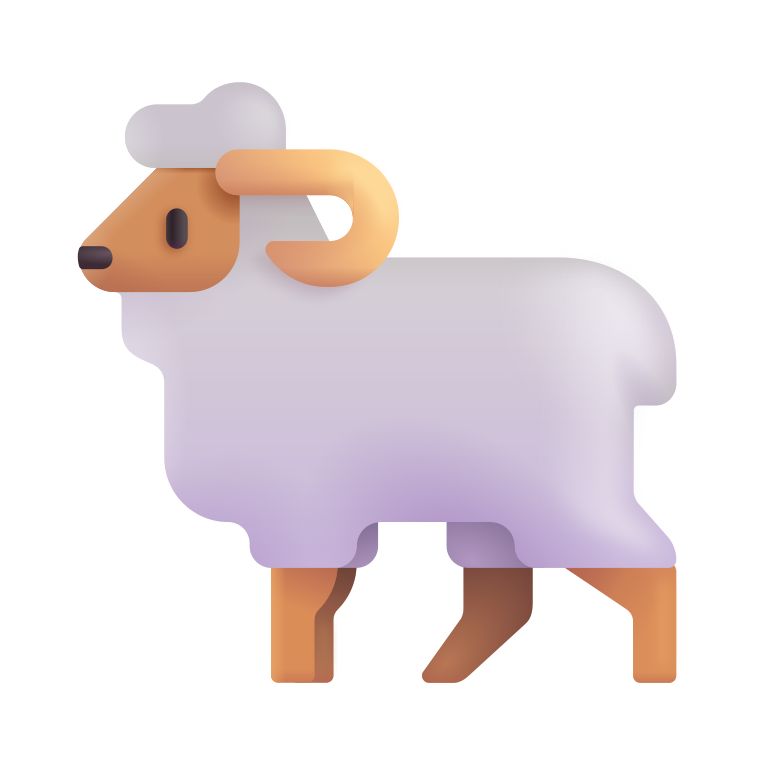
ram color